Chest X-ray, PA view. Patient: 51 years old, sex M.
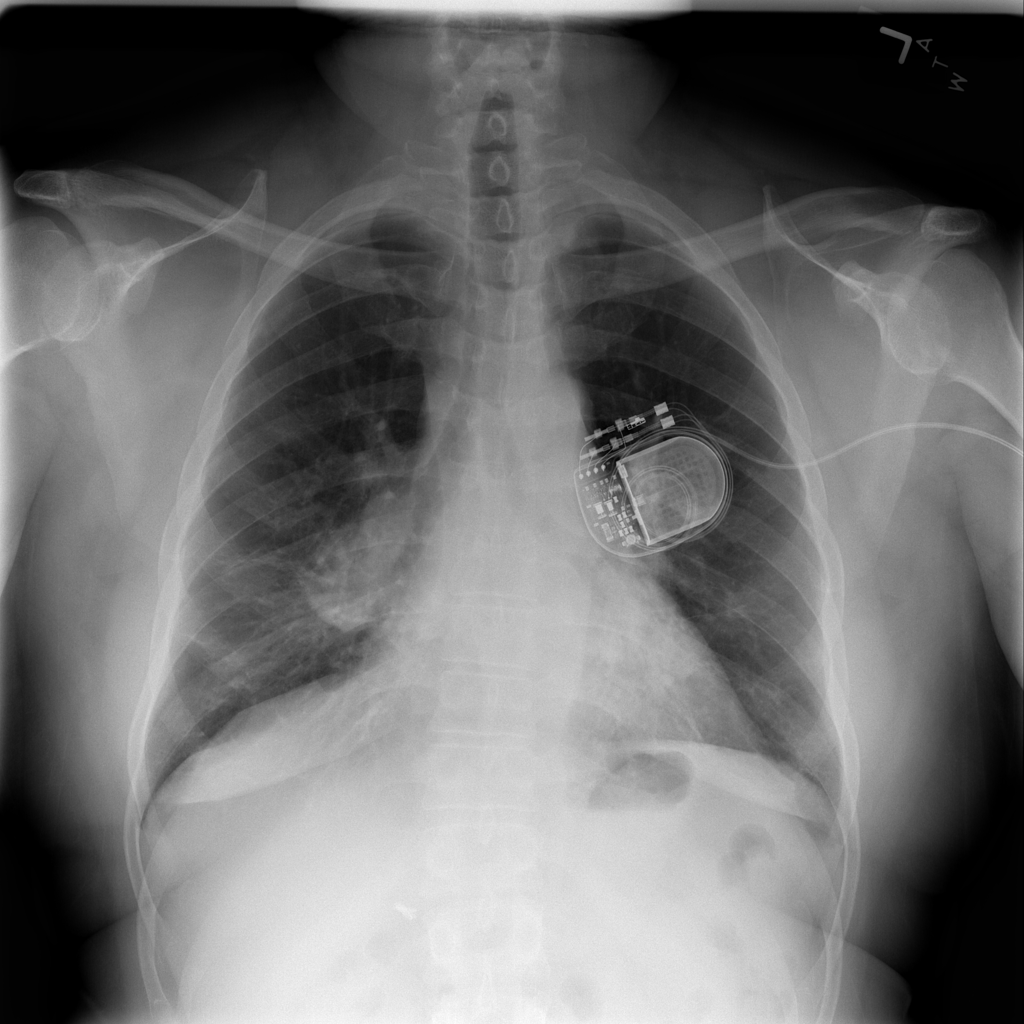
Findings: Cardiomegaly, Effusion, Infiltration